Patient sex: M
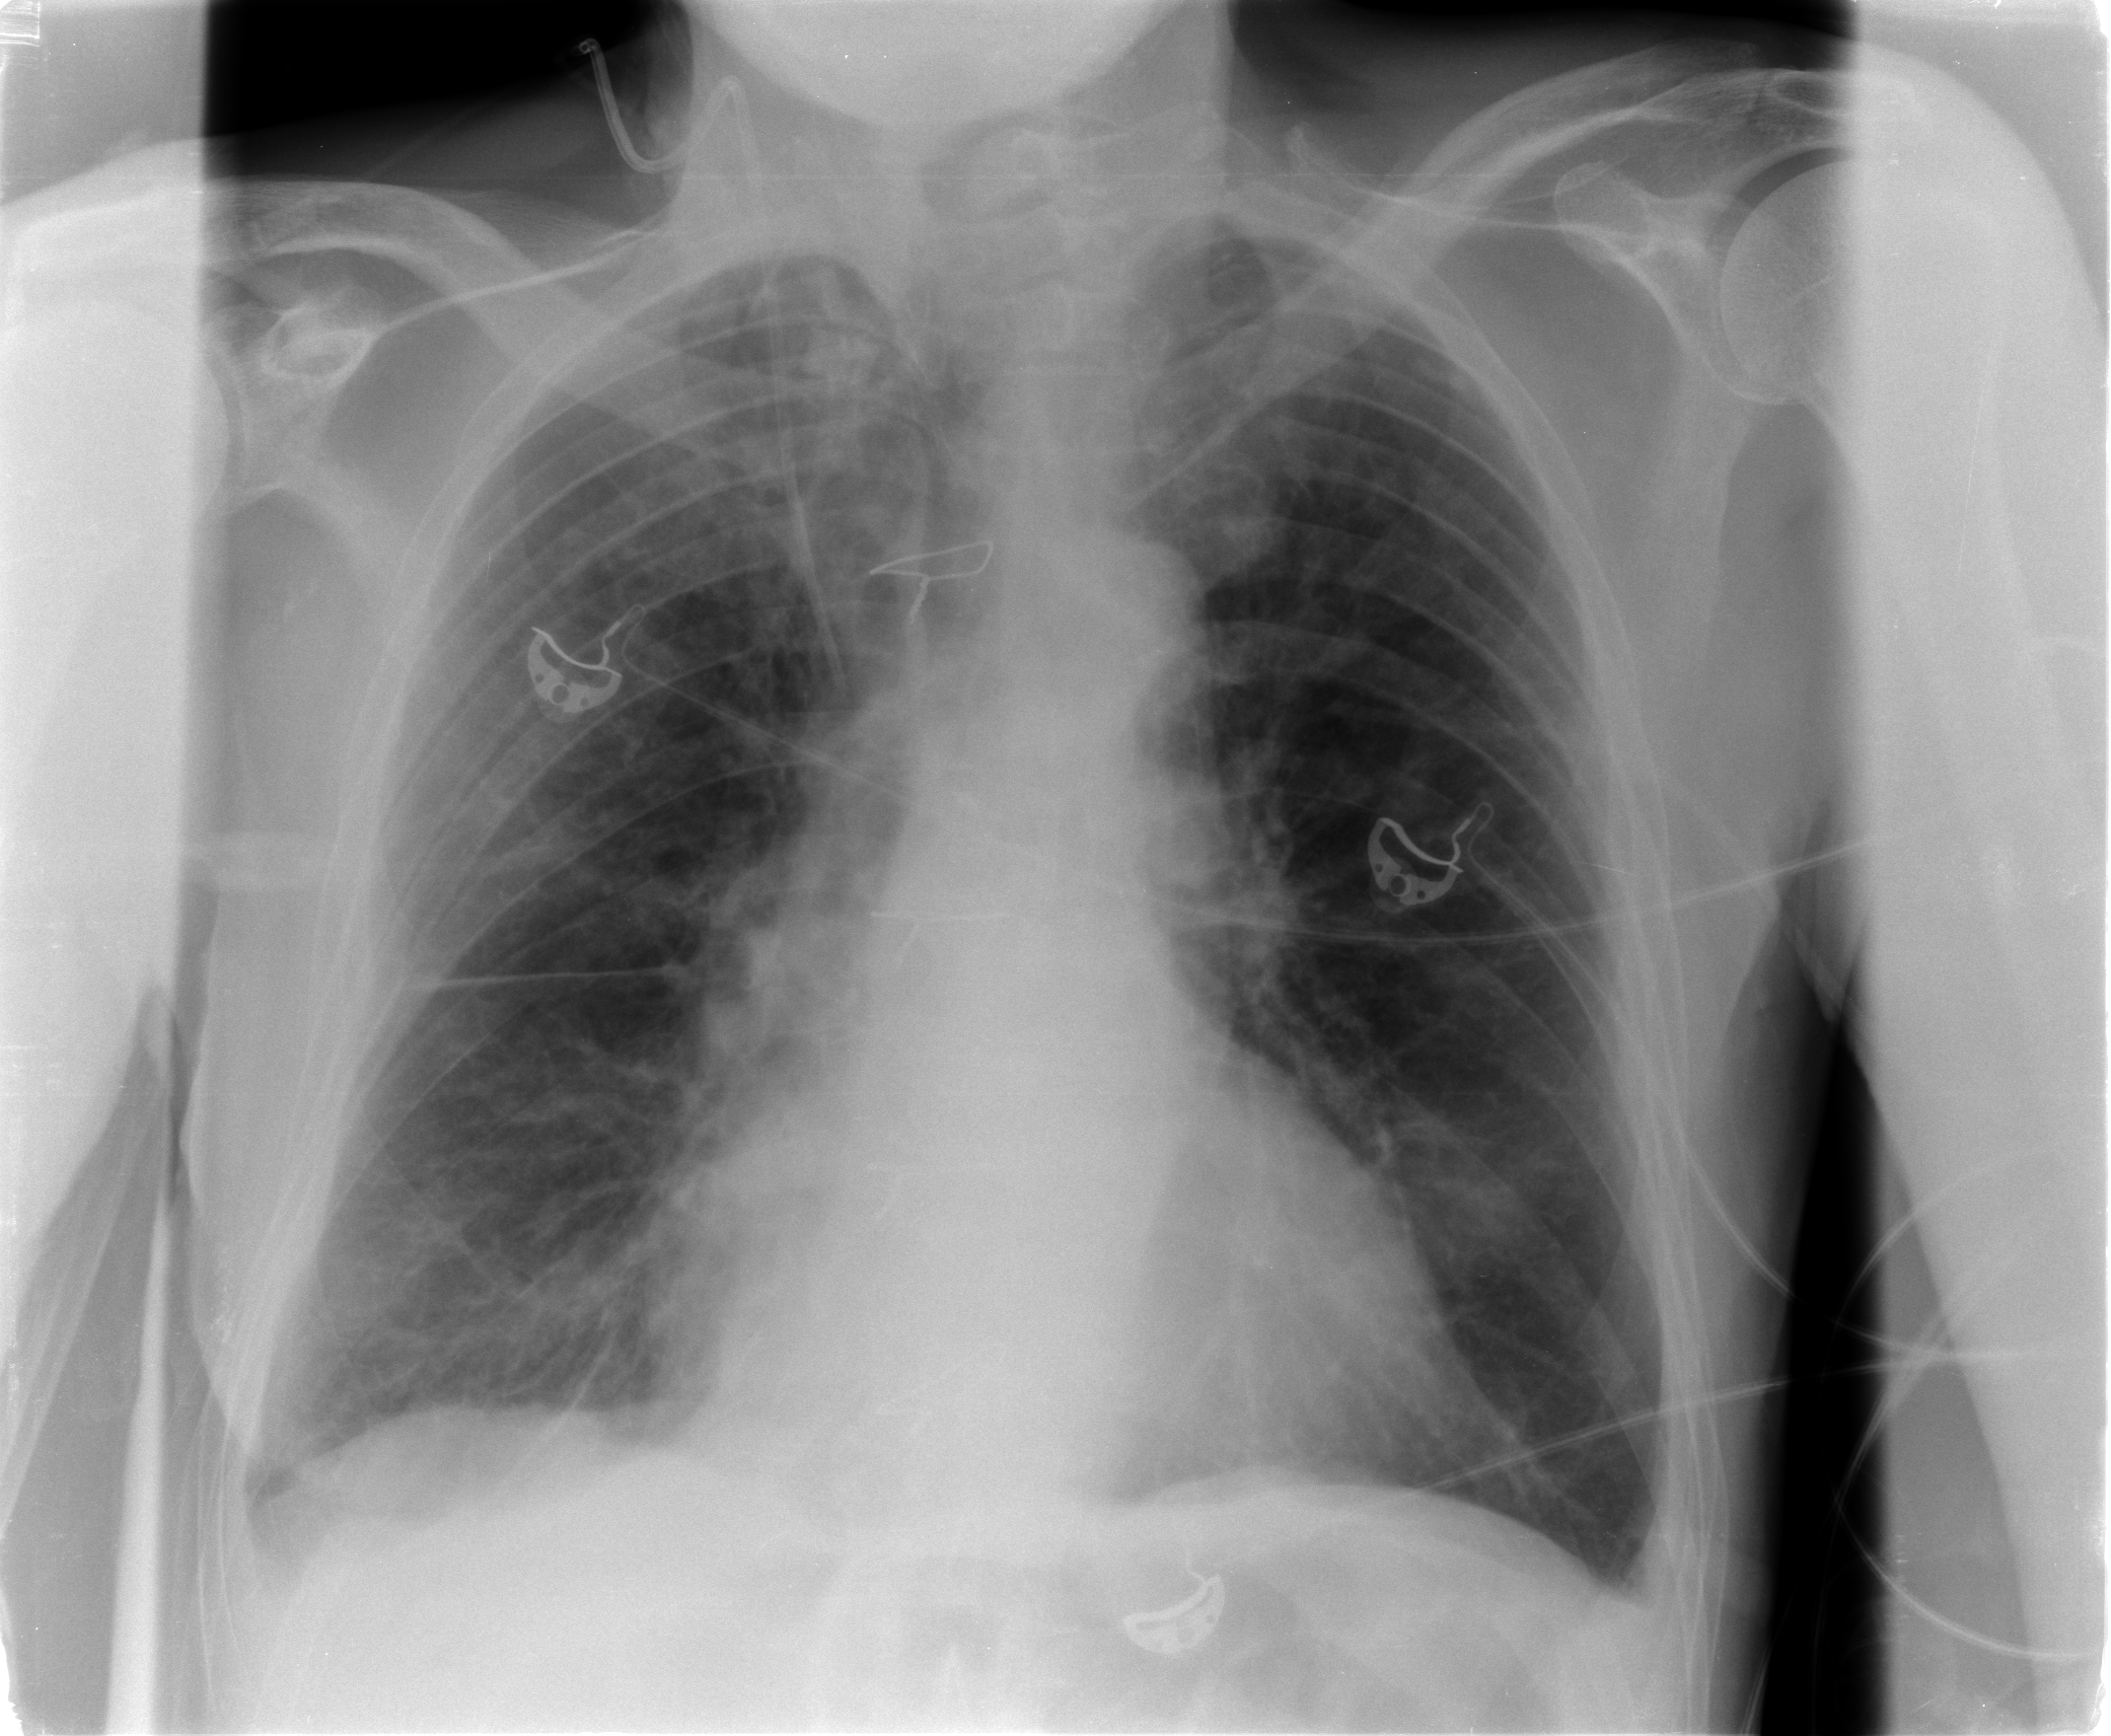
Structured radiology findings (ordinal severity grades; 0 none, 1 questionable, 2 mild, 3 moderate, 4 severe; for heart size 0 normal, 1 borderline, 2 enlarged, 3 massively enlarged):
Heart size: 0
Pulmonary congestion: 2
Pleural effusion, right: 1
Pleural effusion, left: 1
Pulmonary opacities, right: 1
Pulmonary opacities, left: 1
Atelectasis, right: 2
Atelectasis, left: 2